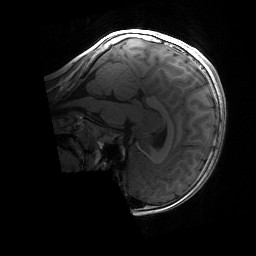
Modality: T1w
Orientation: sagittal
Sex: male
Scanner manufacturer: siemens
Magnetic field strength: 3 T
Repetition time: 1.9 s
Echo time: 0.00243 s